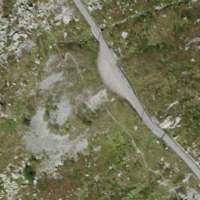
EUNIS habitat code: 26
Species observed at this site:
Rhinanthus glacialis
Bartsia alpina
Astrantia minor
Geum montanum